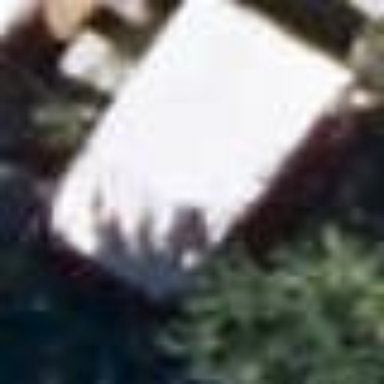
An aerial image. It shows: Shed building.